Question: I have two tables, package and time_slot and i want to join and return some values
in my package.rb
'''
class Package < ActiveRecord::Base
attr_accessible :company_id, :time_slot_id, :location_id, :service_id, :day_id, :resource_quantity, :package_category_id, :time_slot, :is_booked
belongs_to :time_slot
end
'''
in my time_slot.rb
'''
class TimeSlot < ActiveRecord::Base
attr_accessible :start_time, :end_time
has_many :package
end
'''
in my sql query when i do run this query, it works perfectly
'''
SELECT packages.id, time_slots.start_time, time_slots.end_time FROM packages INNER JOIN time_slots ON packages.time_slot_id = time_slots.id;
'''
this is the result

But when i run the same query in Rails c
'''
Package.joins("LEFT JOIN time_slots ON packages.time_slot_id = time_slots.id").select("packages.id, time_slots.start_time, time_slots.end_time")
'''
it only returns this
'''
#<ActiveRecord::Relation [#<Package id: 1>, #<Package id: 2>, #<Package id: 3>]>
'''
Any one knows why? Any help appreciated
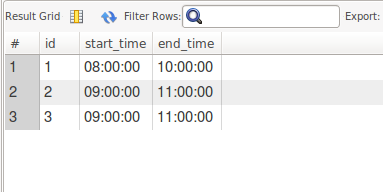
Answer: It doesn't "return" that. That's the 'to_s' representation of what it does return.
The Package model doesn't have a start_time or end_time attribute, so the console doesn't show the selected values when inspecting the relation.
But each of those objects return those values when called. Run your query again and try adding:
'''
.first.start_time
'''
Or
'''
.map(&:attributes)
'''